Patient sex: F
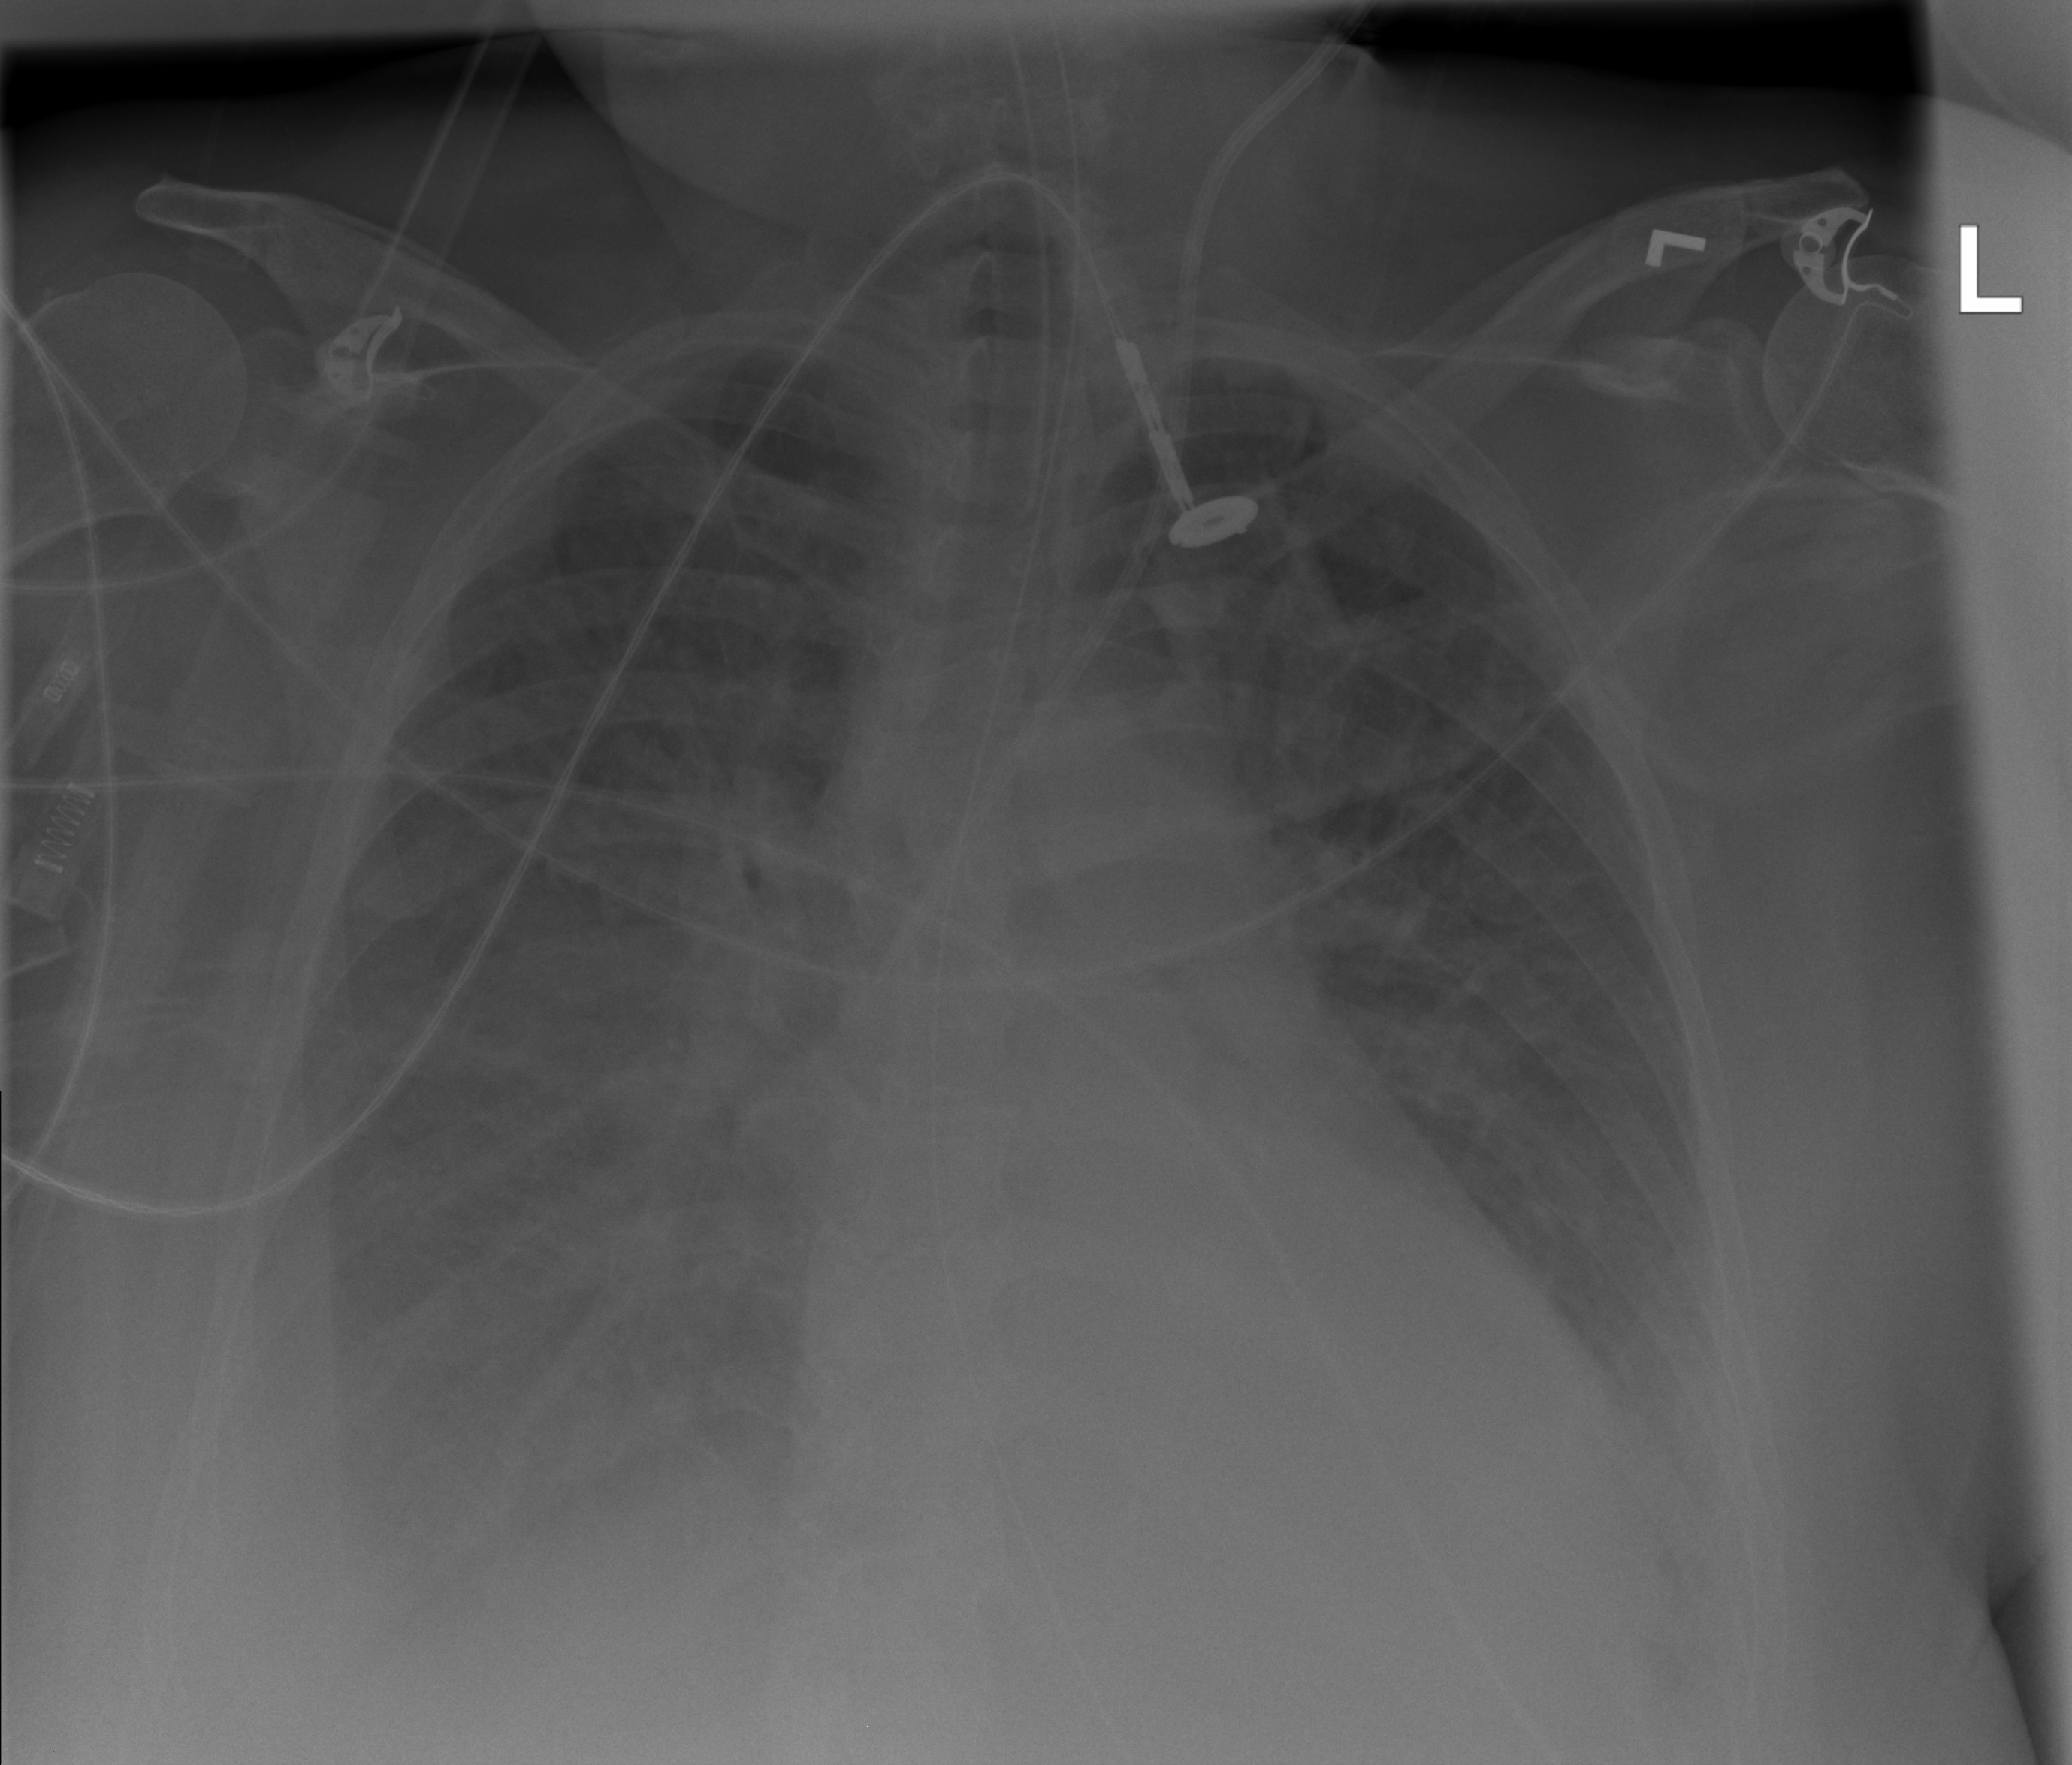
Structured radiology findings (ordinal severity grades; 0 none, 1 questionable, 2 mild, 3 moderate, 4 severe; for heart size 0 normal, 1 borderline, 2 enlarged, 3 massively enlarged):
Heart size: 1
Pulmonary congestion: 2
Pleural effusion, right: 3
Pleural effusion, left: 2
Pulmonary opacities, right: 2
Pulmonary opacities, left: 2
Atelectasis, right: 2
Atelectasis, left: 2